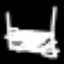
Label: bed